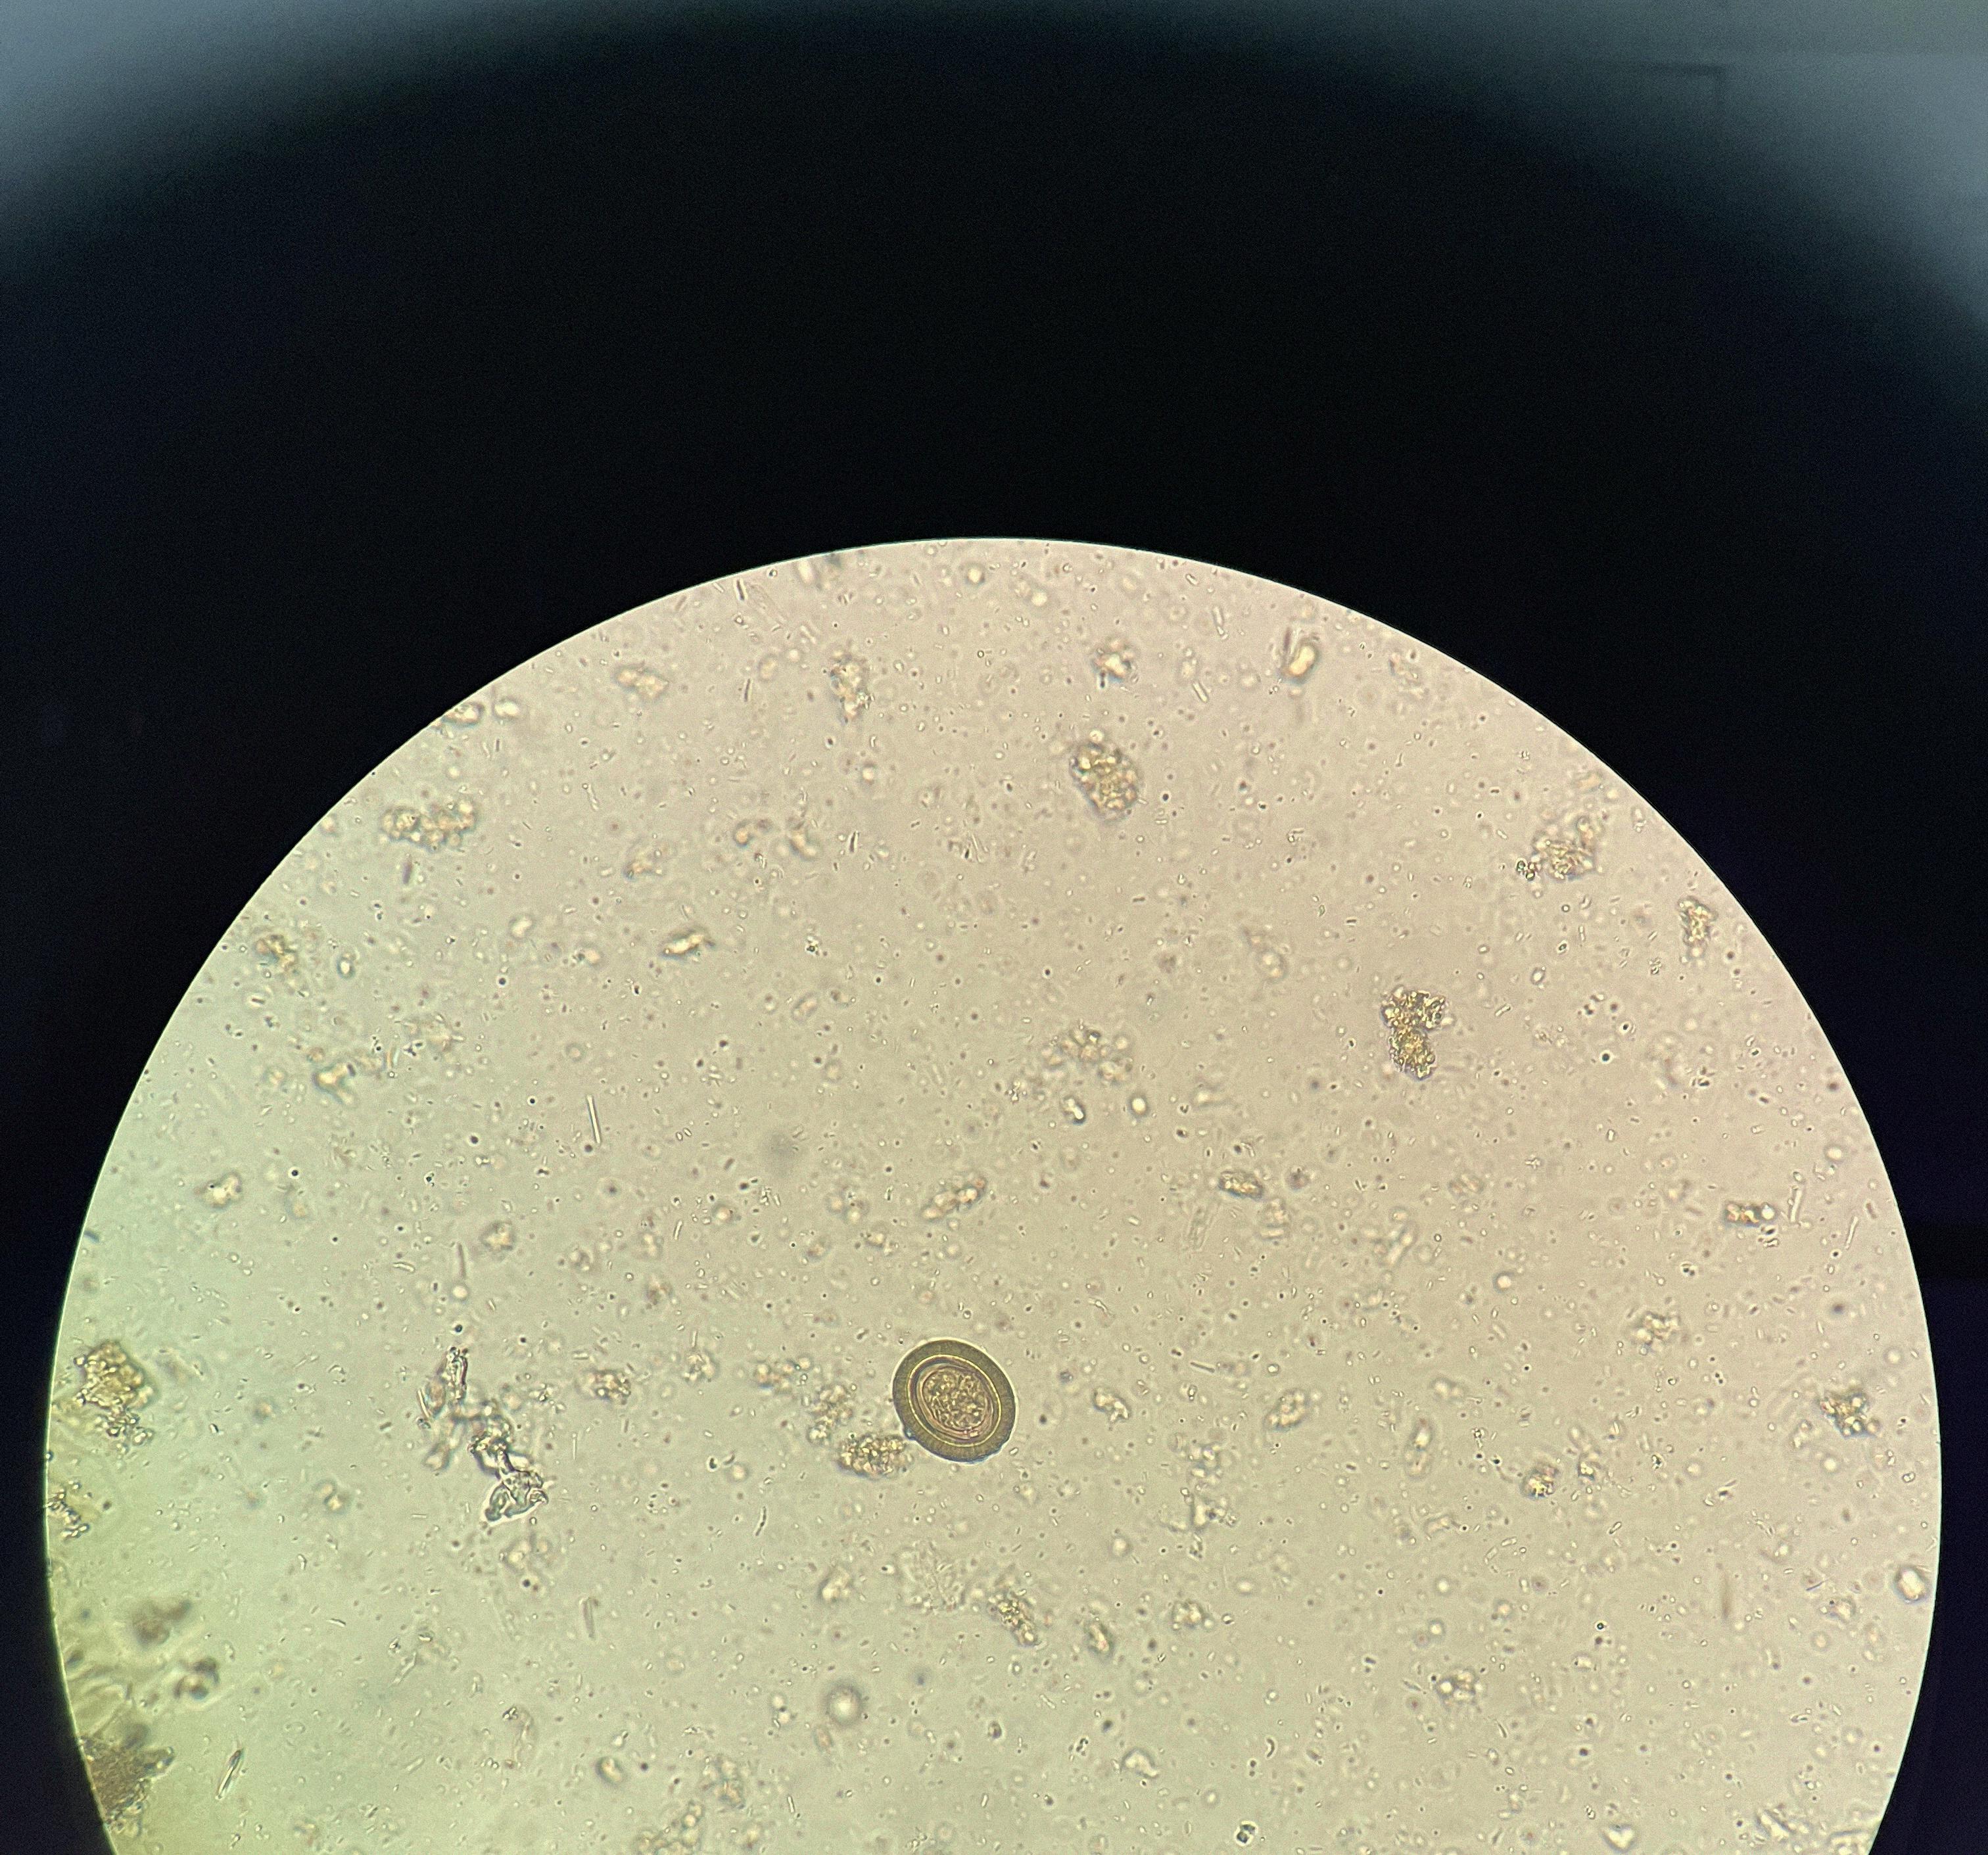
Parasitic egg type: Taenia spp. egg